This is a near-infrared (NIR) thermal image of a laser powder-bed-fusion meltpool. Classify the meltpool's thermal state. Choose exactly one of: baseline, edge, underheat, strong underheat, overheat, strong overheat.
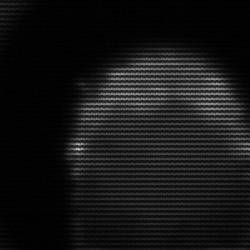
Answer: edge